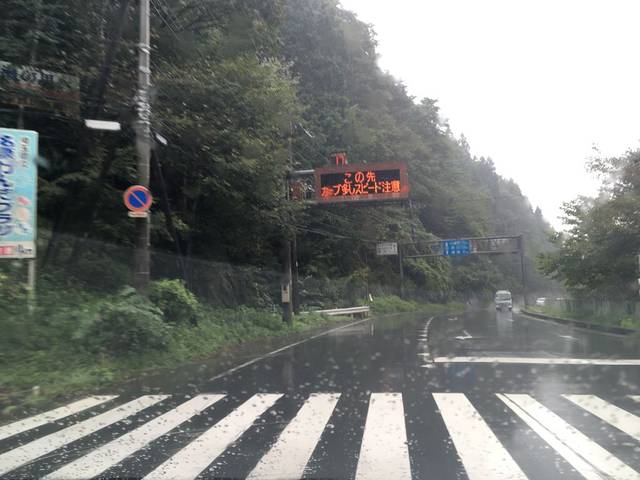
Region: Japan
Coordinates: 35.962, 139.161